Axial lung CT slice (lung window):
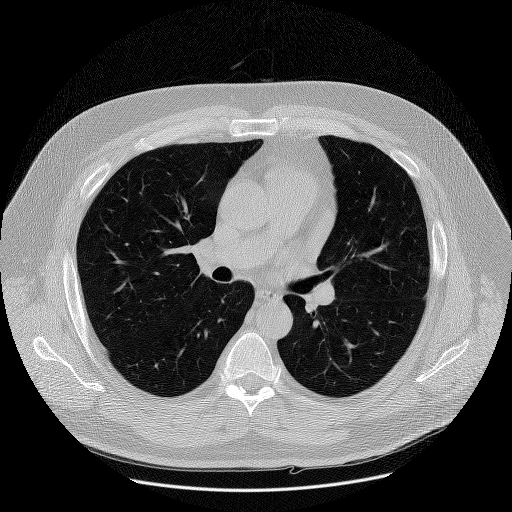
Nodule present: no